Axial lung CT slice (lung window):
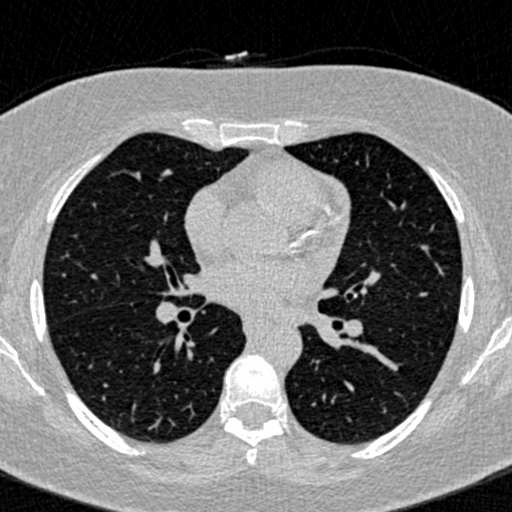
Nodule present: no